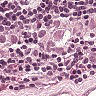
Metastatic tissue present: yes